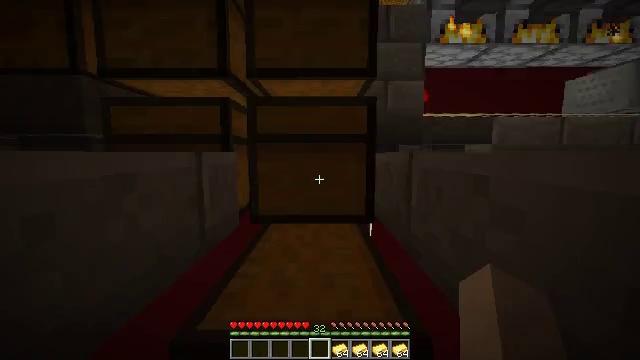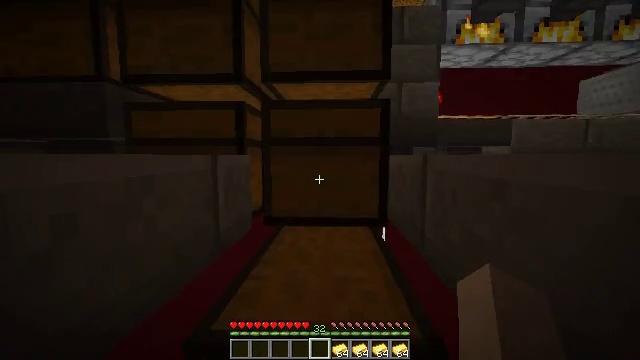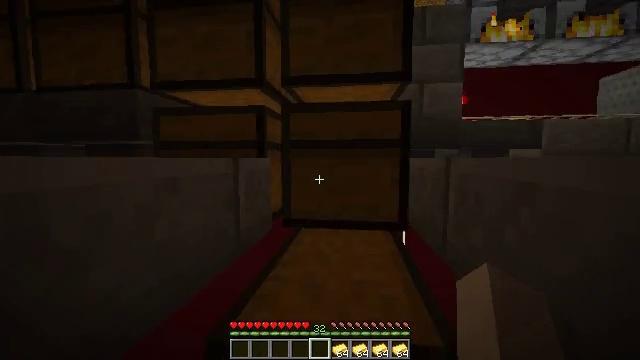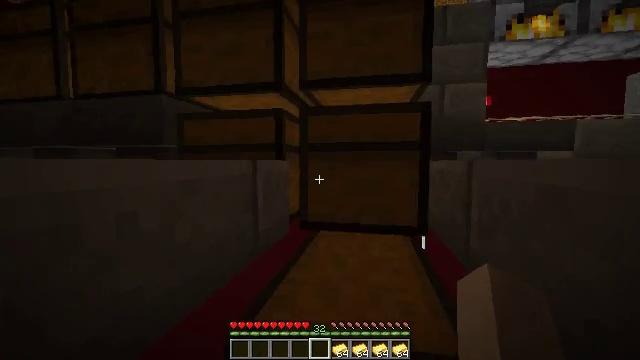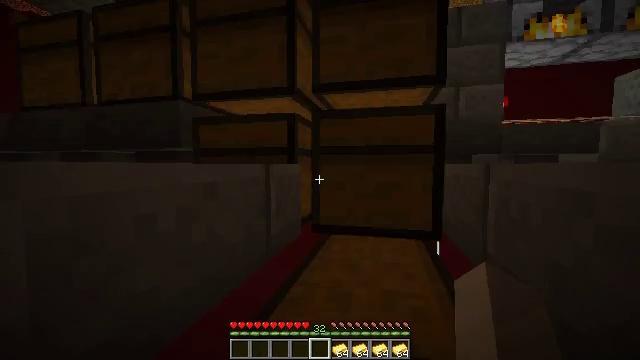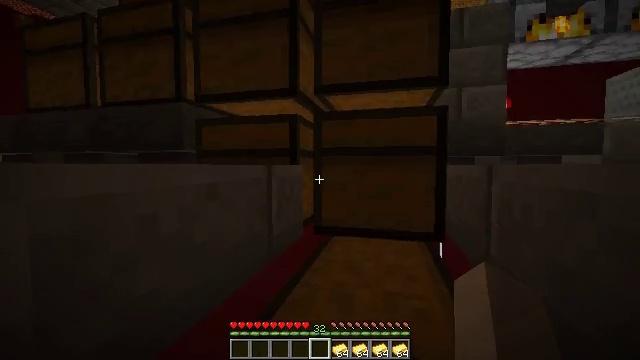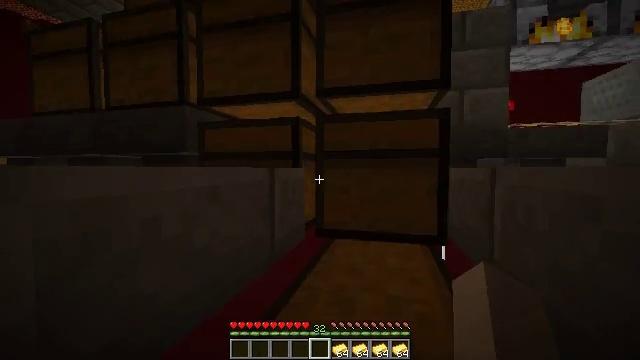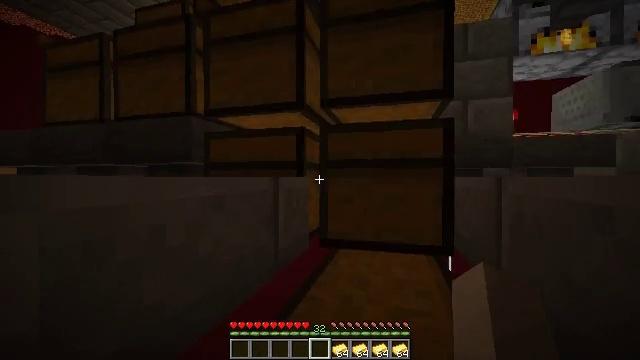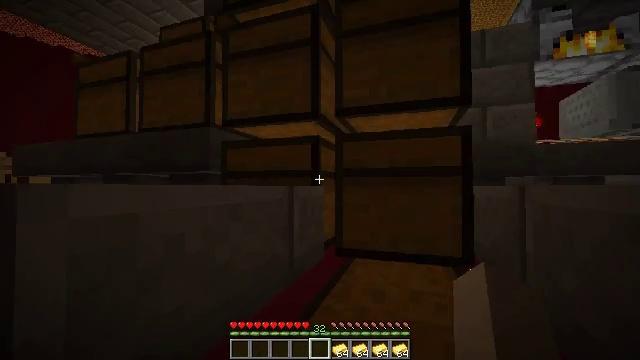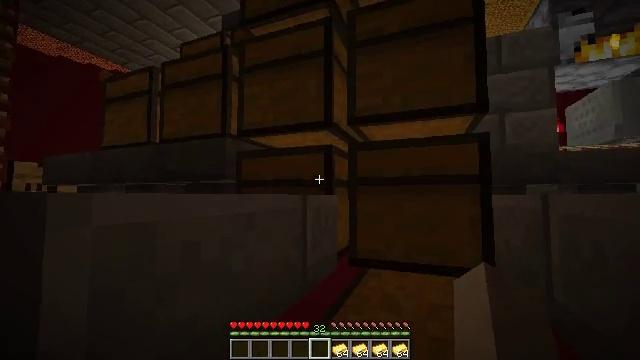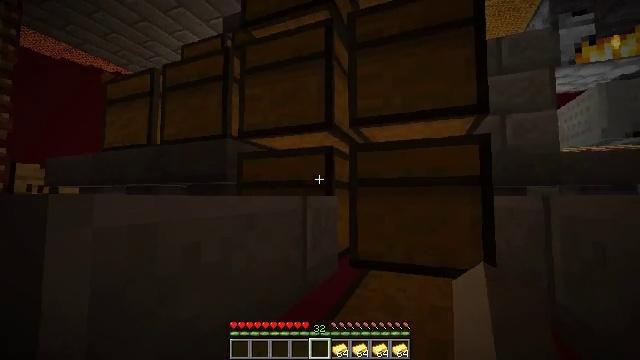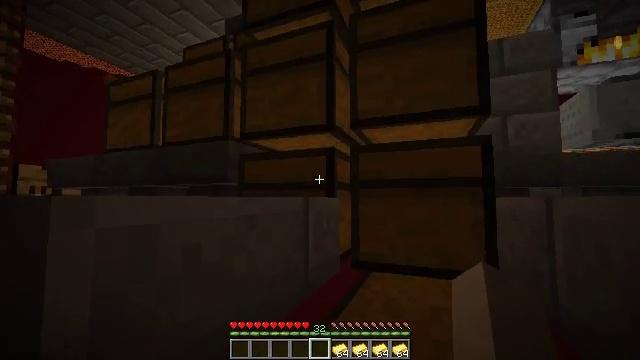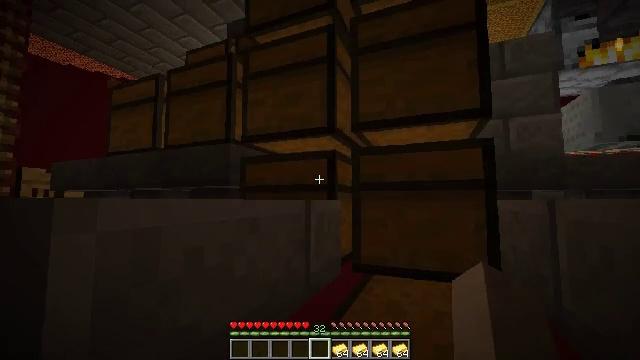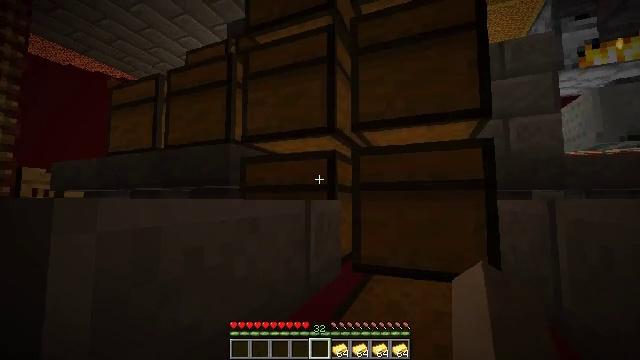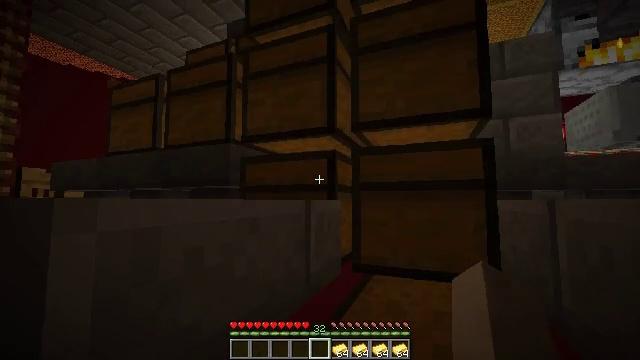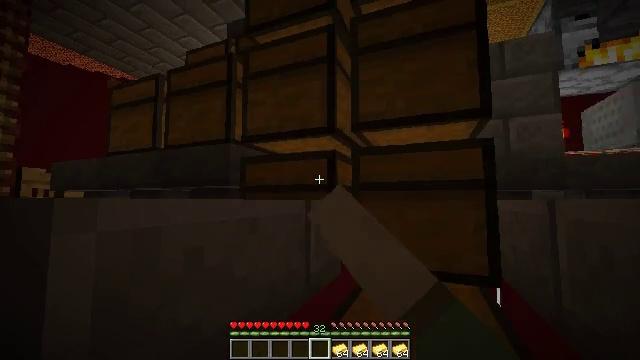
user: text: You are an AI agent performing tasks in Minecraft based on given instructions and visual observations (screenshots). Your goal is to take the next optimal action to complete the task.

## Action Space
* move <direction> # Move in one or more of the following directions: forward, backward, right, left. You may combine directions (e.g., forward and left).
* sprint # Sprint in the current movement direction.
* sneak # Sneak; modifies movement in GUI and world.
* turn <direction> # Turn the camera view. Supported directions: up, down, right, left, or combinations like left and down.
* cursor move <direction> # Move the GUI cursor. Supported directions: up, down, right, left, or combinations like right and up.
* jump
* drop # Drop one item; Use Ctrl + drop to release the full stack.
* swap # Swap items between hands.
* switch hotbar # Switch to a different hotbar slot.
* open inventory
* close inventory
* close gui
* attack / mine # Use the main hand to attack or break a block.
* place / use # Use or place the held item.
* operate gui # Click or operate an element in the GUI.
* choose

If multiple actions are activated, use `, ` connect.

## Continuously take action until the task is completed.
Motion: motion action
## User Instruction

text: Smelt gold to obtain a gold ingot.
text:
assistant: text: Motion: turn left
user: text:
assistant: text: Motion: turn left
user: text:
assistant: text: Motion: turn left
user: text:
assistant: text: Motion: turn left
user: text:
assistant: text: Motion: no_op
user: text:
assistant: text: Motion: no_op
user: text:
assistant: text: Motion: turn up
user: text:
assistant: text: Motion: turn left and up
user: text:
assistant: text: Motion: turn left and up
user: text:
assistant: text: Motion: no_op
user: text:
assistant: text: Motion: no_op
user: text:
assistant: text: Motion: no_op
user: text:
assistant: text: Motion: no_op
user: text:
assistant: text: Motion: use / place
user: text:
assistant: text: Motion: use / place
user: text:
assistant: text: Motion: use / place
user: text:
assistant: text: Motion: no_op
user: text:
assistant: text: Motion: no_op
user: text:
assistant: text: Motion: no_op
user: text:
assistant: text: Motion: cursor move up
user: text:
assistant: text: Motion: no_op
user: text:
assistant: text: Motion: no_op
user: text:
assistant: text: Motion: no_op
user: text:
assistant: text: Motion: no_op
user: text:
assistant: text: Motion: no_op
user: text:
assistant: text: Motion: no_op
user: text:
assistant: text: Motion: no_op
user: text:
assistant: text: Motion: no_op
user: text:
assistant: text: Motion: cursor move down
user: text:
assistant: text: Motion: cursor move down